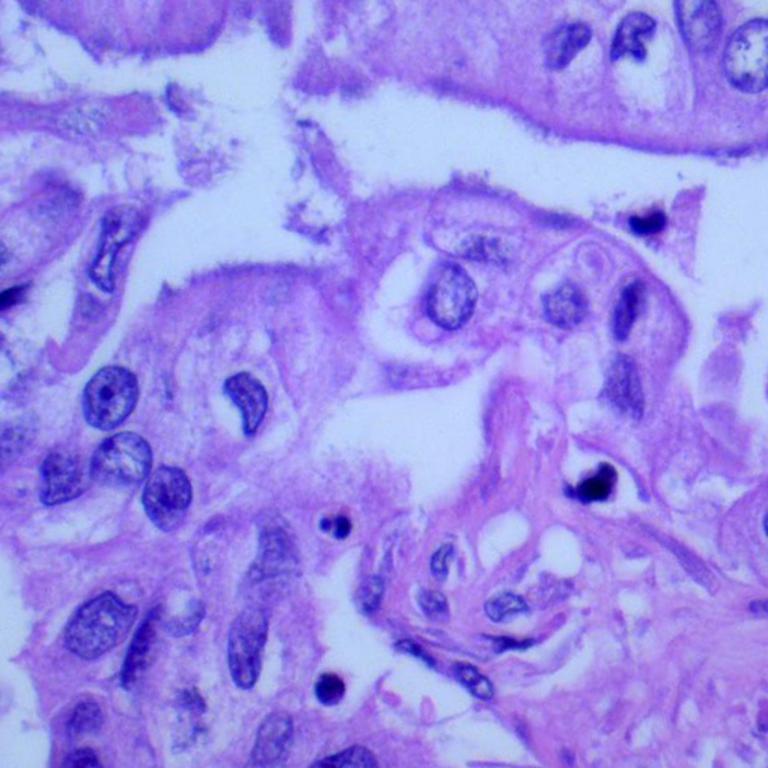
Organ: lung
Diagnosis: adenocarcinomas